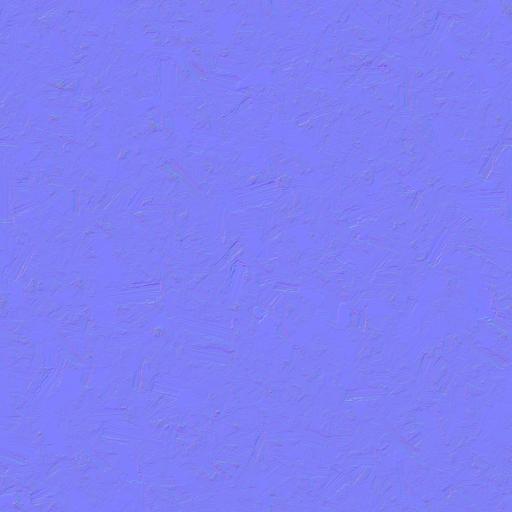
chipboard plank plywood wood wooden